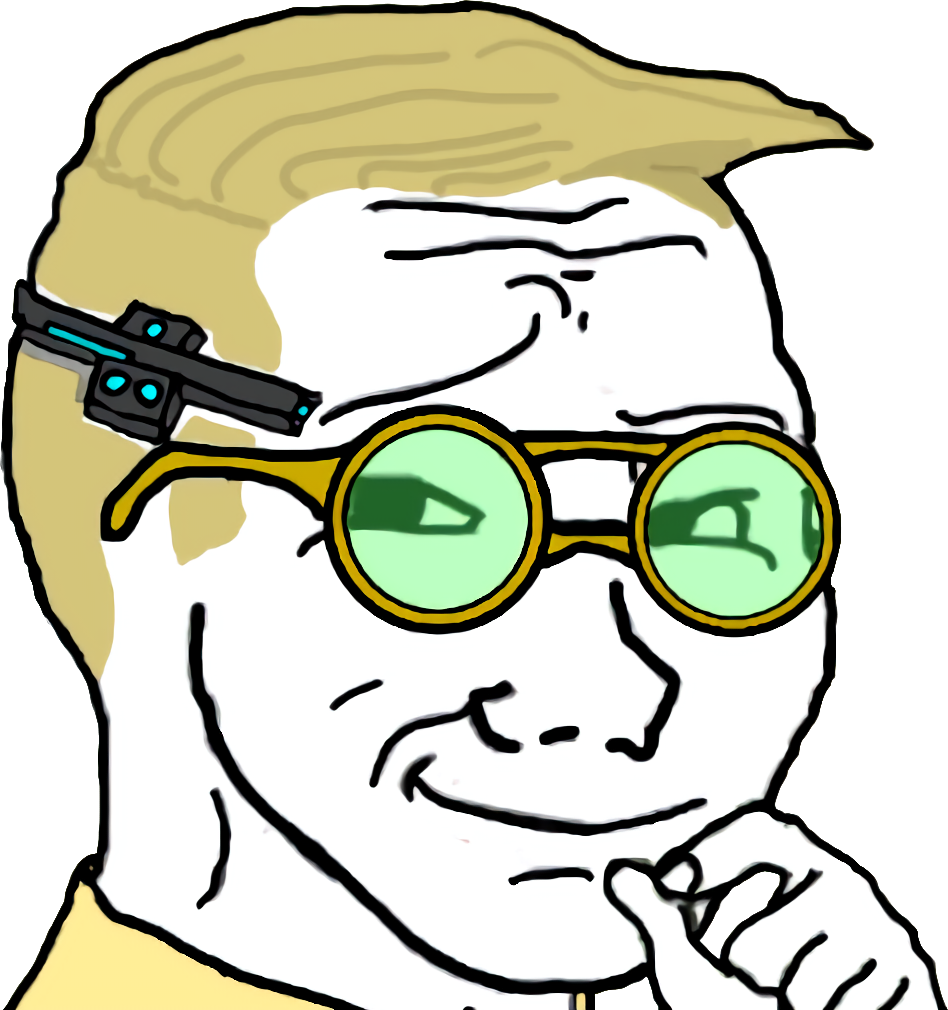
Label: 5_Smugjak